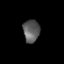
Tissue: prostate
Cell type: T cells
Senescence score: 0.3004
Nuclear area (px): 363
Mean DAPI intensity: 92.314